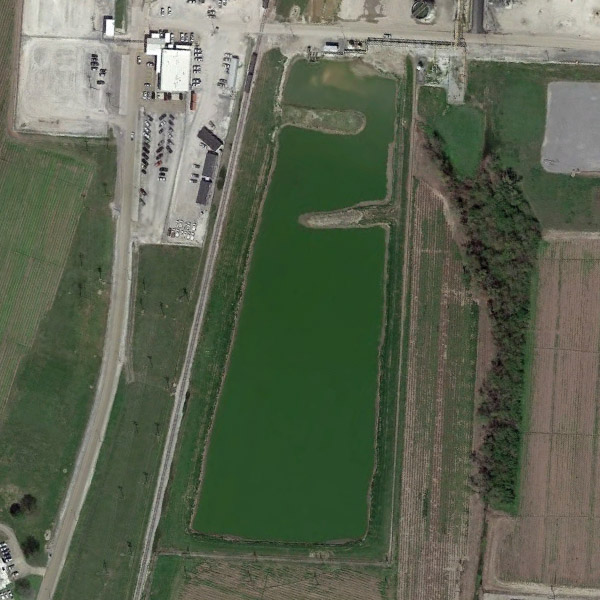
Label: Pond